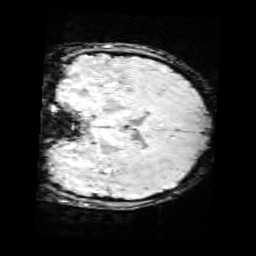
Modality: SWI
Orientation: coronal
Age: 11
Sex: female
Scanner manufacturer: siemens
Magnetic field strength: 3 T
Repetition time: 0.027 s
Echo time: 0.02 s